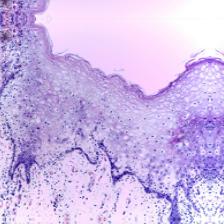
Diagnosis: Normal